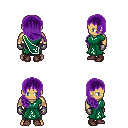
a pixel art fantasy rpg character, male body template, human, tanned skin, sash dress, teal pants, purple right-swept hairstyle, metal gloves, maroon shoes, four views (front, back, left, right), 2x2 character sprite sheet, small pixel art, hard edges, no anti-aliasing